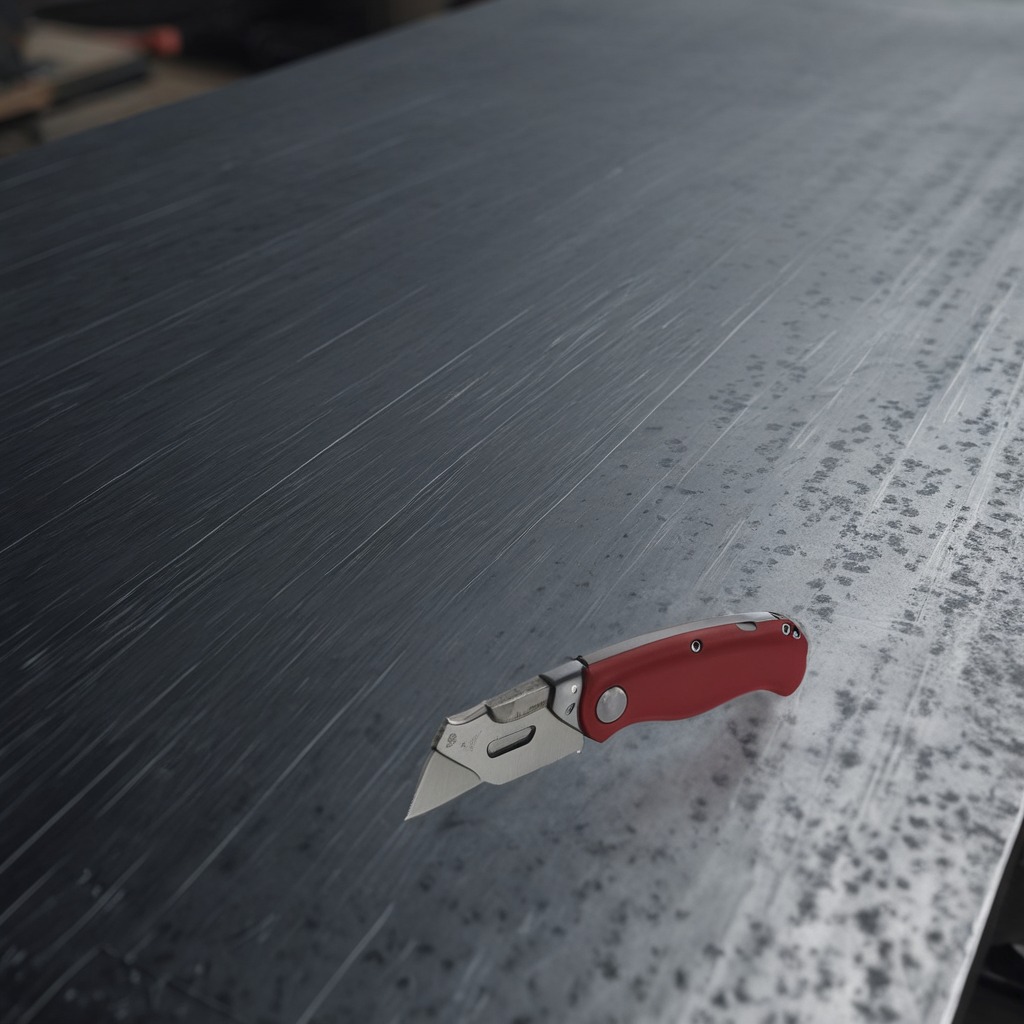
A utility knife is lying on a cold steel table in a mining workshop.